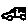
Label: car